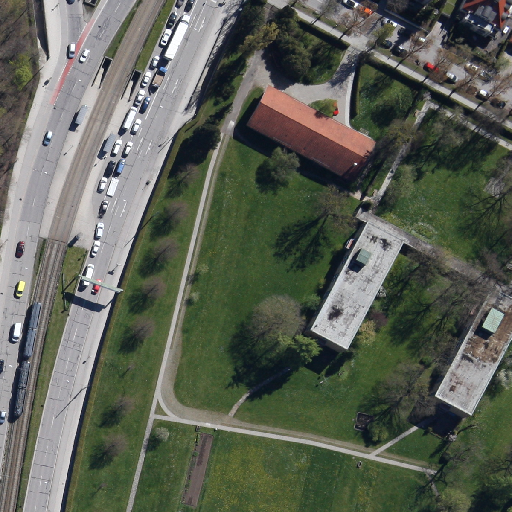
Referring expression: light-duty vehicle